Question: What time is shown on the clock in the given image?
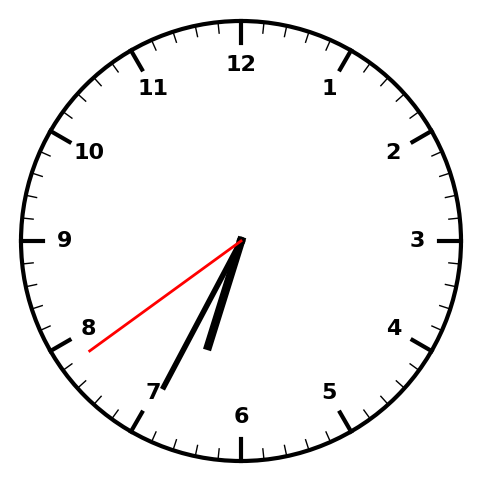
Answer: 06:34:39